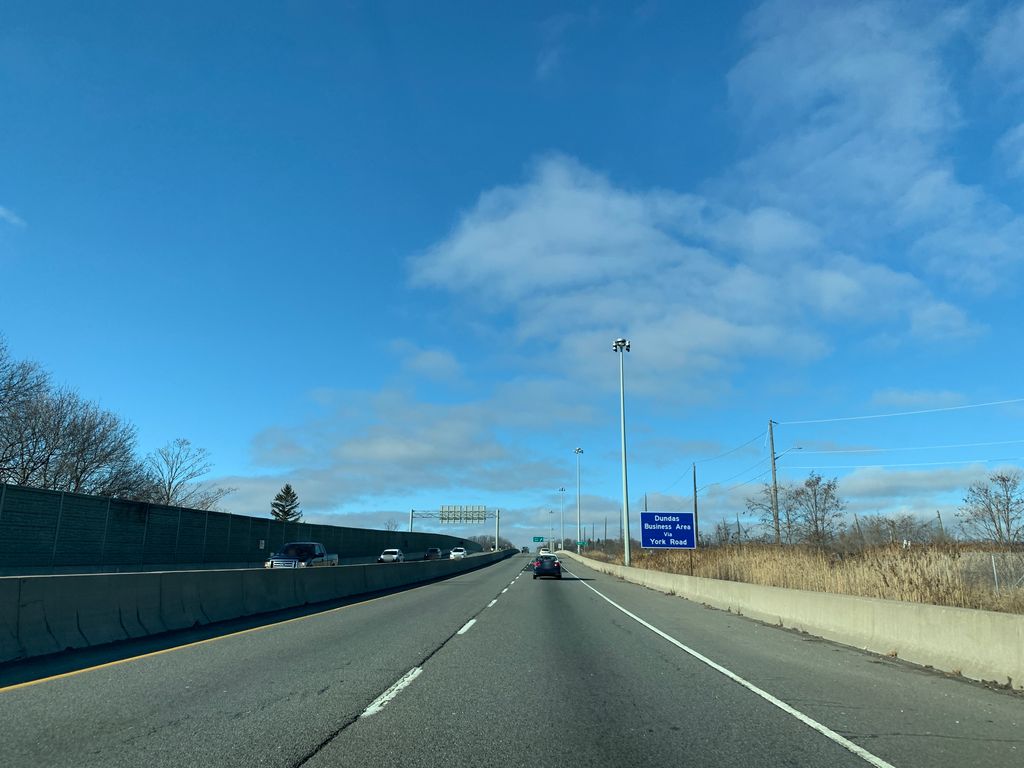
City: hamilton